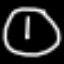
Label: clock